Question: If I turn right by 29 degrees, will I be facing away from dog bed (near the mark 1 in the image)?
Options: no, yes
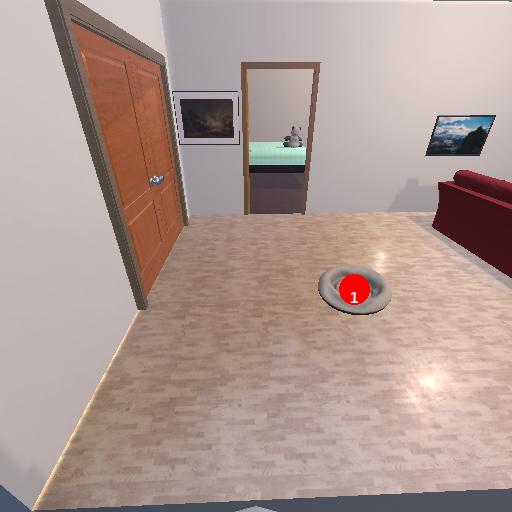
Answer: no